Question: I am using HAPI.JS framework with NodeJS and created a proxy. Think that proxy means i am just maintaining session in redis. Other than that i am not doing anything in the code. May be only thing is i am using setInterval to log my process.memoryUsage() for every 3 mintues.

My Questions:
1. Why my Memory Keeps on Increasing?
2. Will it get down?
3. Is this occurs due to setInterval keeps on logging the process usage?
4. Is this occurs due to console logging of every request and response?
5. My Redis Database is kept open till my server crashes, it this causes this ?
6. Do i need use process mananger like new relic or strong loop to identify this?
7. So how long this memory will keep on increasing, at some point it must stop (i want to know which point is that?)
8. I am using sequelize of MSSQL transaction using pooling concept? Does pooling makes this?
P.S I am new to node JS.
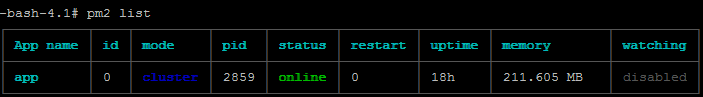
Answer: >
1. Why my Memory Keeps on Increasing?
You got a memory leak
>
1. Will it get down?
Sometimes GC kicks in and cleans up some things (that are not leaking)
>
1. Is this occurs due to setInterval keeps on logging the process usage?
Usually not, but w/o seeing the code I can't say this for sure
>
1. Is this occurs due to console logging of every request and response?
Usually not, but w/o seeing the code I can't say this for sure
>
1. My Redis Database is kept open till my server crashes, it this causes this ?
Should not be a problem.
>
1. Do i need use process mananger like new relic or strongloop to identify this?
It is one way to do it ... but there are also others.
>
1. So how long this memory will keep on increasing, at some point it must stop (i want to know which point is that?)
Depends on the server setup. How much RAM + what else is running etc.
>
1. I am using sequelize of MSSQL transaction using pooling concept? Does pooling makes this?
Usually not, but w/o seeing the code I can't say this for sure
Maybe this post helps you find the leak:
<URL>